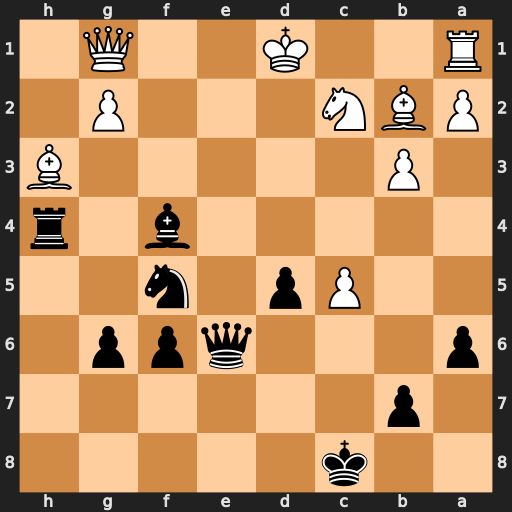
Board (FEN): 2k5/1p6/p3qpp1/2Pp1n2/5b1r/1P5B/PBN3P1/R2K2Q1
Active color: b
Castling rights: -
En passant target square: -
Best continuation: Rxh3 gxh3 Qe4 Ne1 Ne3+